Field crop: maize
Growth stage: 2
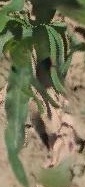
Species: maize